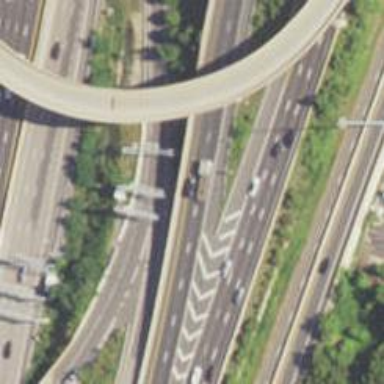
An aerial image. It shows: Toll gantry on the road.